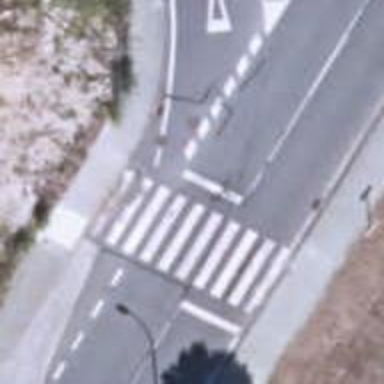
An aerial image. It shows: Uncontrolled zebra crossing on the road.